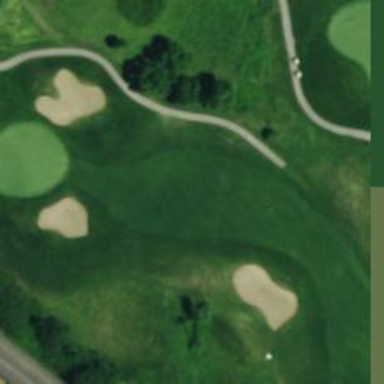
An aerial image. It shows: Golf hole.